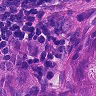
Metastatic tissue present: yes